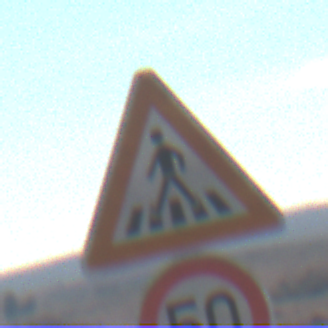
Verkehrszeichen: FussgaengerueberwegRechts
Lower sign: Geschwindigkeit50
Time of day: Midday
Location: Outdoor (Nature)
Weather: Clear
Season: NotSpecified
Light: Natural